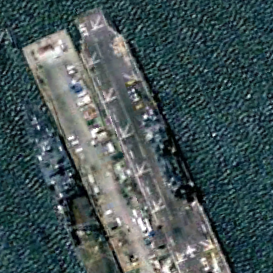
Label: assault